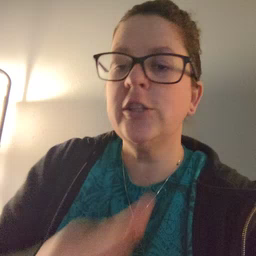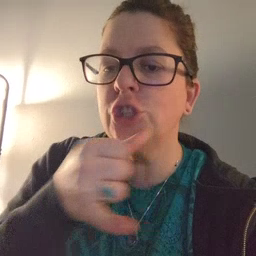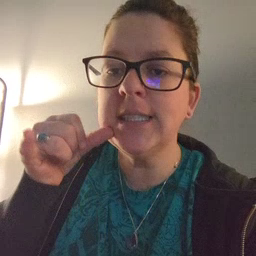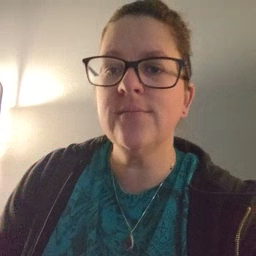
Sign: jeans